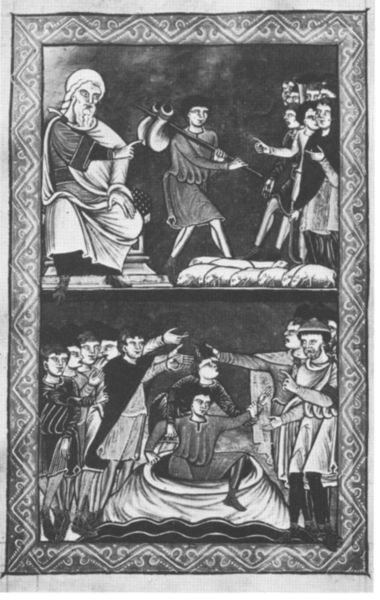
Titel: Münchner Psalter
Institution: München, Staatsbibliothek
Schlagwörter: gott, wasser, männer, schwarz, tier, tiere, weg, bibel, geschichte, rahmen, vieh, vater, sack, fischer, säcke, schweine, foto, buch, volk, fisch, grab, jesus, teufel, wanderer, maul, mittelalter, heiliger, jünger, weiser, schafe, prophet, szenen, fische, daniel, zeigegestus, buchmalerei, überqueren, sock, episode, illumination, jonas, ratten